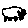
Label: car